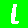
Digit: 1